Current action and preconditions to check: path_clear

Your task: For each precondition in the list above, predict whether it will hold at this action.

Consider the current scene as observed from the mobile robot's camera, and analyze the predicted future states of all dynamic agents (e.g., people, animals, vehicles, or any moving entities) within the NEXT SECOND.

IMPORTANT: Only answer "very likely" if you are absolutely certain—based on strong, clear evidence—that a dynamic agent will violate the precondition in the predicted future state. Do NOT answer "very likely" for unlikely, ambiguous, or low-probability risks.

Ask yourself for each precondition: Is there a high probability, with clear and convincing evidence, that the predicted future states of any dynamic agent will interfere with the predicted future state of the currently executing action within the NEXT SECOND, causing that precondition to fail?

Assess the risk level based on these predictions. Use "likely" or "very likely" if motions create a clear risk of interference.

Use "neutral" or "improbable" if agents are nearby but their predicted paths are clearly diverging or non-conflicting.

Failure Risk Categories: "very improbable", "improbable", "neutral", "likely", "very likely"

Answer Format: Output ONLY the probability_of_failure value from these categories: "very improbable", "improbable", "neutral", "likely", "very likely"

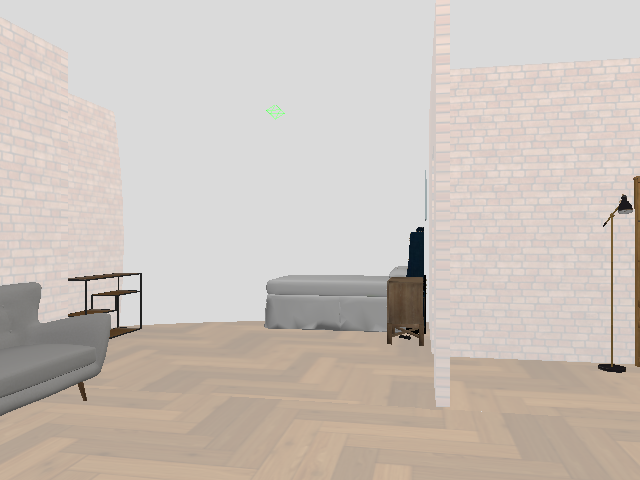

Answer: very improbable